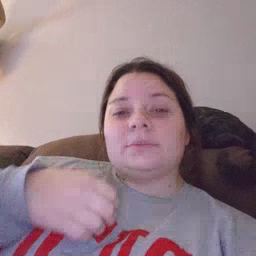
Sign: orange